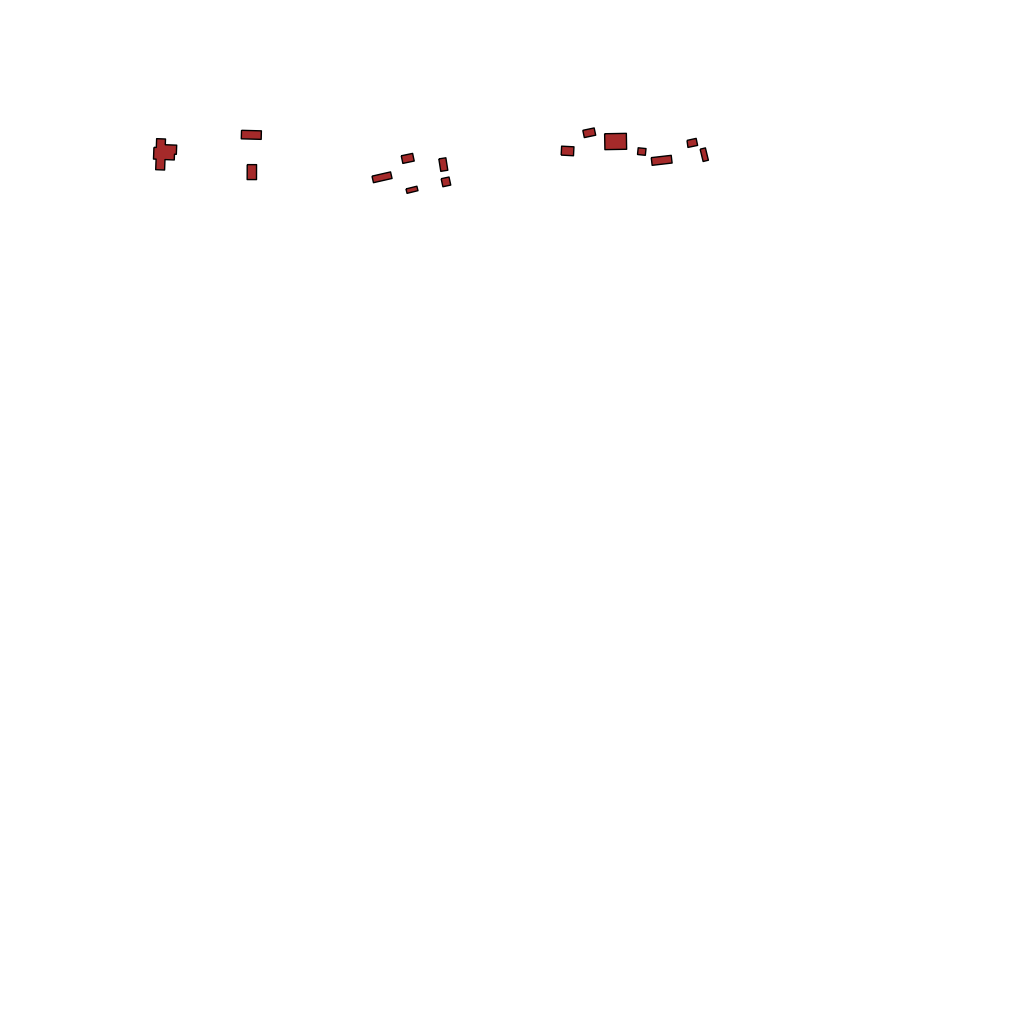
Tags: overhead vector_map, recreation, soviet, individual_rise, density_1, Facility, 1.0 km²